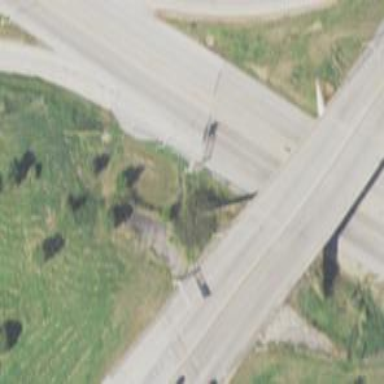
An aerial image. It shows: Bridge along trunk link highway.